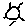
Label: sun